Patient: sex M, age 48
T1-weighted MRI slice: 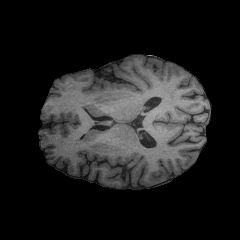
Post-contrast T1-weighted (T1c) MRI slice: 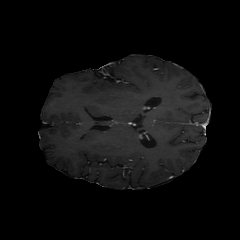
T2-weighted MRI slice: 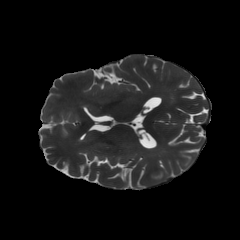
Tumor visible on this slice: no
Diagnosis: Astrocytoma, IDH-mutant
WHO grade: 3